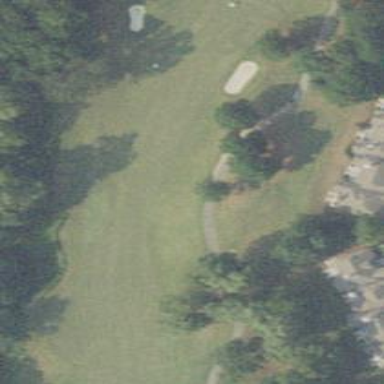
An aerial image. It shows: Grassy area designated as golf fairway.